Aerial crown-view tile of a tropical tree (Barro Colorado Island, Panama), acquired 20250414:
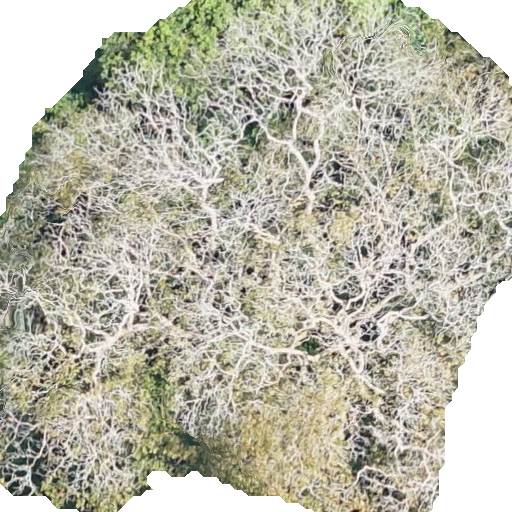
Species: Dipteryx oleifera
GBIF accepted scientific name: Dipteryx oleifera
Crown area: 361.258 m²